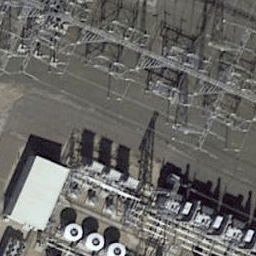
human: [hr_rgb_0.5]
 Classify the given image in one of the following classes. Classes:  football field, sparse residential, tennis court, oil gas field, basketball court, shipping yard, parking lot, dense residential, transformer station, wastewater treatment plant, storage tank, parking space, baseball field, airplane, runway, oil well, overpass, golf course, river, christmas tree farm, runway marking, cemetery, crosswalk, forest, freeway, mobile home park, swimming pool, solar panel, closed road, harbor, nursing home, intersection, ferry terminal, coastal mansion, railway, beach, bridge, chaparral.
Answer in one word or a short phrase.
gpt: transformer station